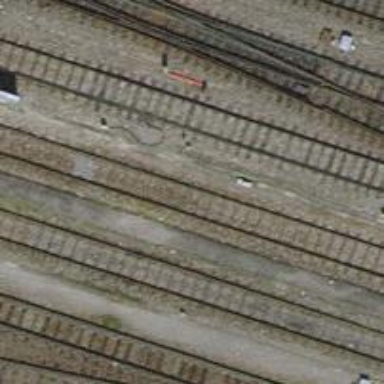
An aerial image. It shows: Electrified contact line.